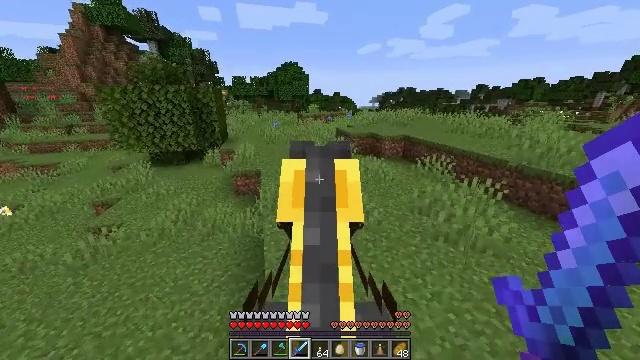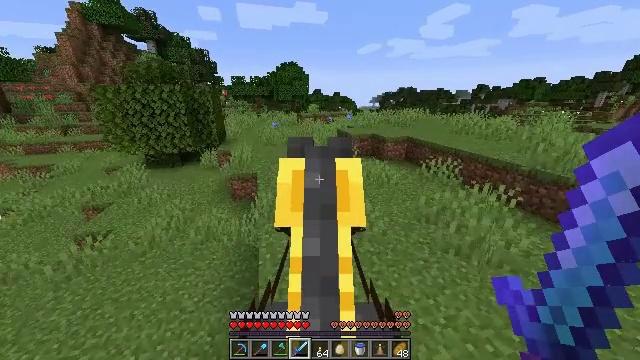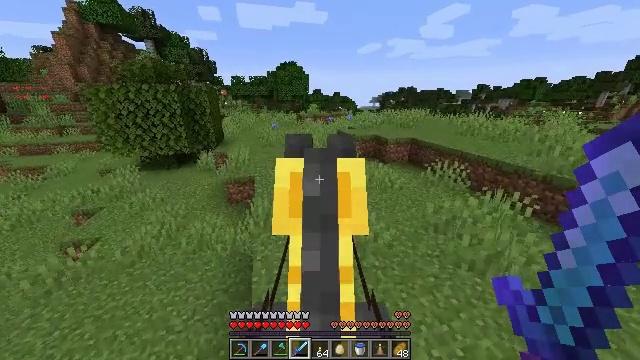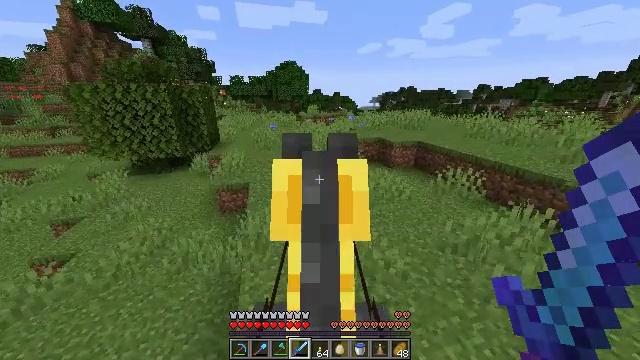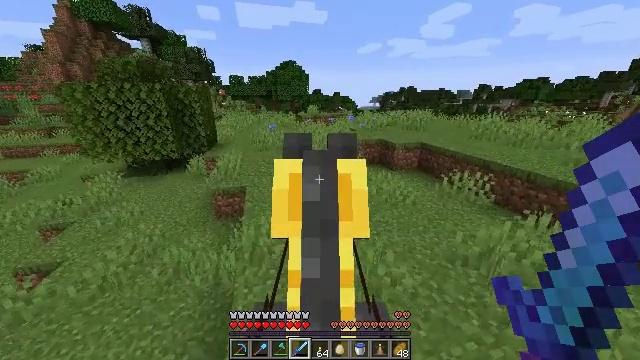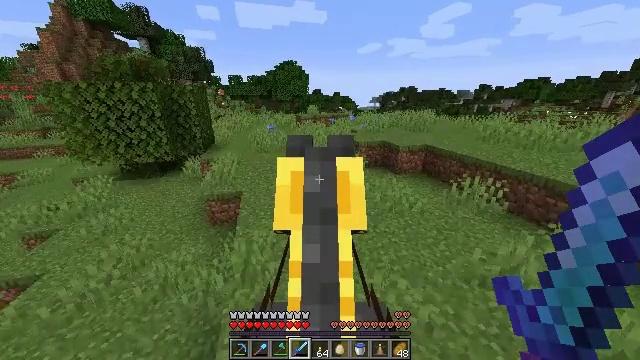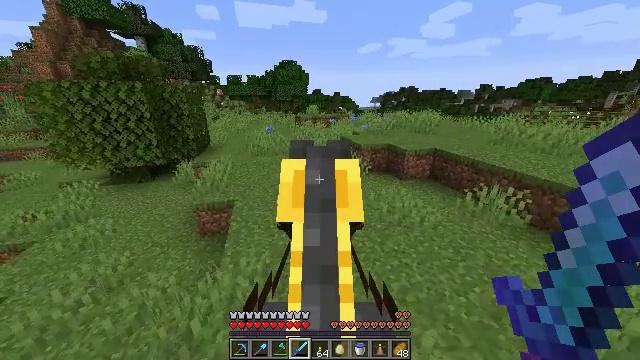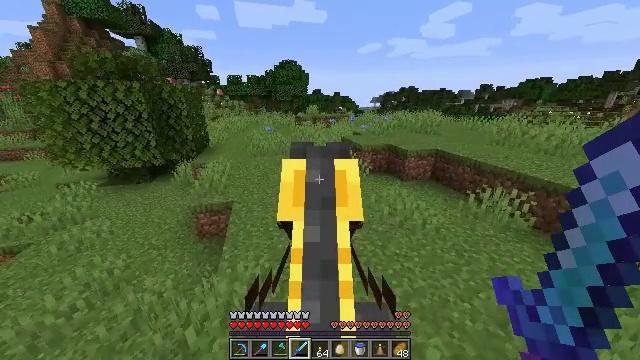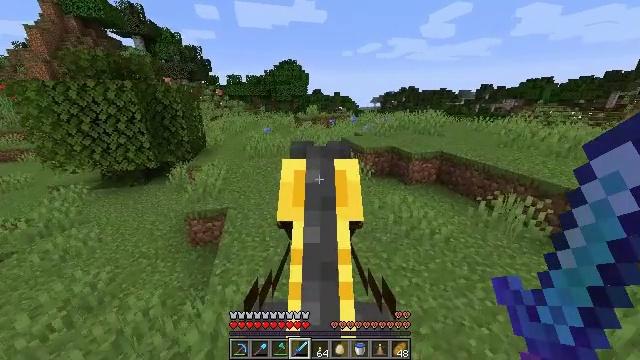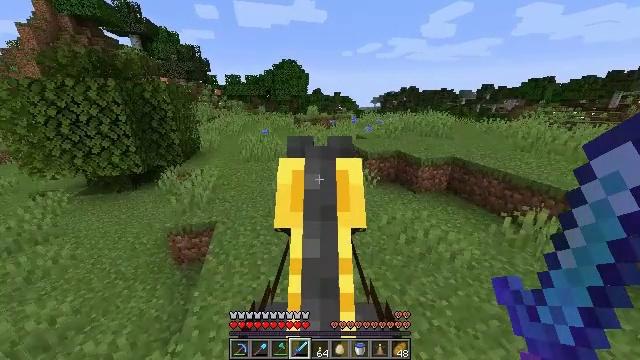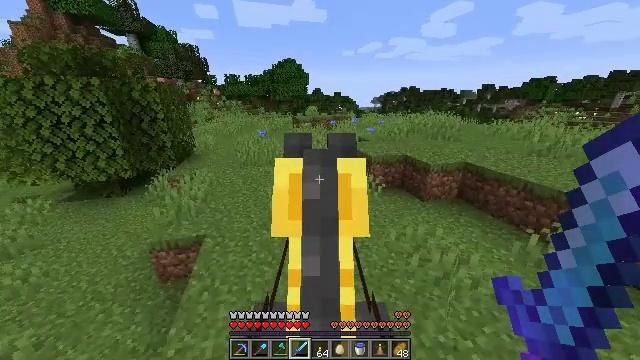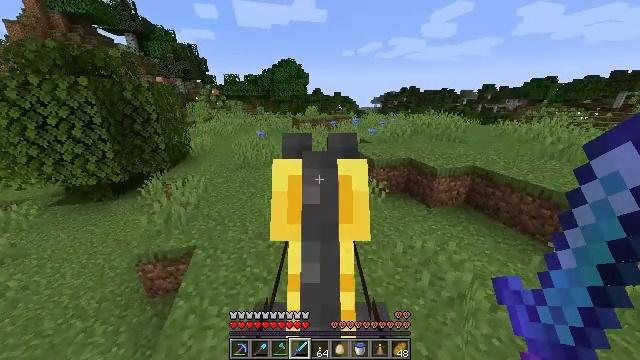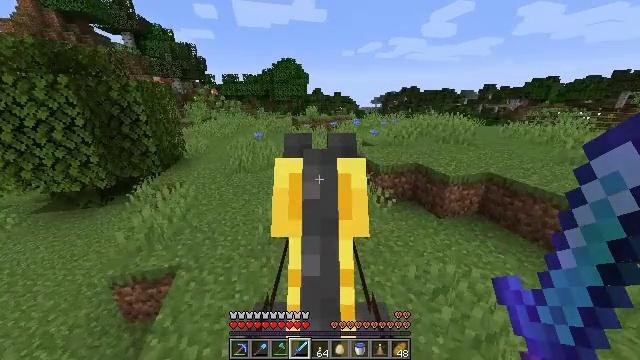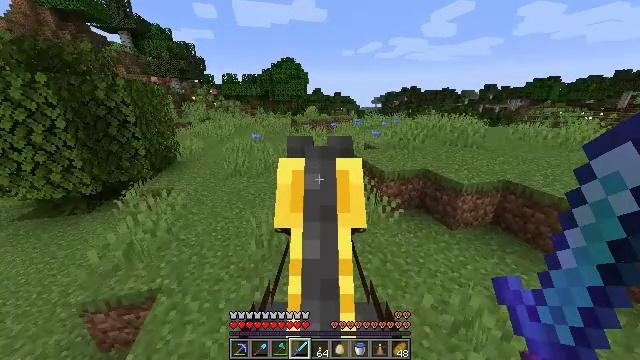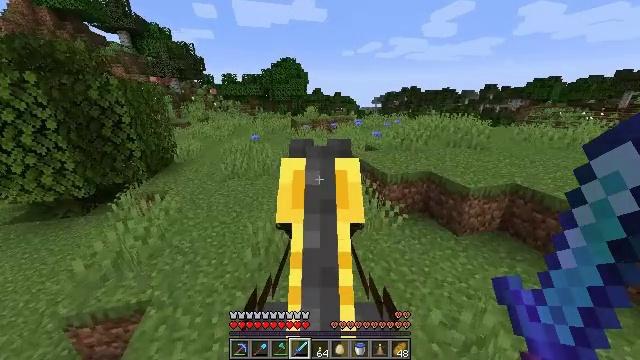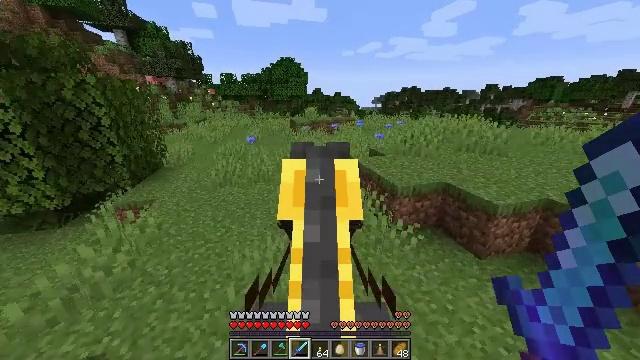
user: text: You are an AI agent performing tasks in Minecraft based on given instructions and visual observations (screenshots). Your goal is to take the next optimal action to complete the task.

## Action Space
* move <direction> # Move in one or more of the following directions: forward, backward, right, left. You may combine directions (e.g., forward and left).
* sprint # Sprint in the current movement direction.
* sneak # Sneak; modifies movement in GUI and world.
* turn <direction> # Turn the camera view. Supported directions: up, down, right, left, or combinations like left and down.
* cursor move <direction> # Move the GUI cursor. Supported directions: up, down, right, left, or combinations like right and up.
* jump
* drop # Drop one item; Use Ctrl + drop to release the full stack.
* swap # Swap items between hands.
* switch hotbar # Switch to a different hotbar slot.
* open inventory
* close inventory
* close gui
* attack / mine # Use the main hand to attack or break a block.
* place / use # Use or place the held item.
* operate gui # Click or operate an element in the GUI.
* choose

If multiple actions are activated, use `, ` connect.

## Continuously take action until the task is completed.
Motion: motion action
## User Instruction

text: Gather sandstone from the desert.
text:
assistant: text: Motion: move forward, sprint
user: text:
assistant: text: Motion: move forward, sprint
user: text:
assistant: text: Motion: move forward, sprint
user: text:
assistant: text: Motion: move forward, sprint
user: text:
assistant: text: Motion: move forward, sprint
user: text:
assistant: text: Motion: move forward, sprint
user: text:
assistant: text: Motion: move forward, sprint
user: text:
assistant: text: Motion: move forward, sprint
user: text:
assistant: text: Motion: move forward, sprint
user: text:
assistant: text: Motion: move forward, sprint
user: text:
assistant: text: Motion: move forward, sprint
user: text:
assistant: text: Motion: move forward, sprint
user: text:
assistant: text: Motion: move forward, sprint
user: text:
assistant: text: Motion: move forward, sprint
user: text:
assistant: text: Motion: move forward, sprint
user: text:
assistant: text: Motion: move forward, sprint
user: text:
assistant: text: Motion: move forward and move left, sprint
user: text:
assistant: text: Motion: move forward and move left, sprint
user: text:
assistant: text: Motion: move forward and move left, sprint
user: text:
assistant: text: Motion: move forward and move left, sprint
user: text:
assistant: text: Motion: move forward and move left, sprint
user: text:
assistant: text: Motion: move forward and move left, sprint
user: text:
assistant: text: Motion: move forward and move left, sprint
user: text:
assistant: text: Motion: move forward, sprint
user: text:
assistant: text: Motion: move forward, sprint
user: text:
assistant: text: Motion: move forward, sprint
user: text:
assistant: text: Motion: move forward, sprint
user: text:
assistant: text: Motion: move forward, sprint
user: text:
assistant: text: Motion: move forward, sprint
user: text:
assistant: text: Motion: move forward, sprint